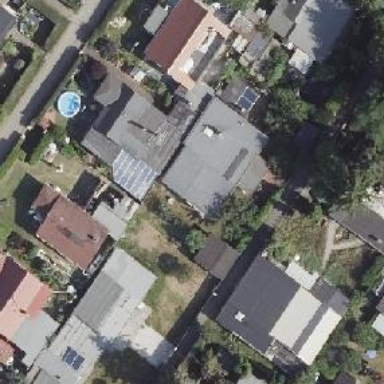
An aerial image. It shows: Shed.